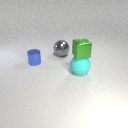
large gray metal sphere behind small blue metal cylinder